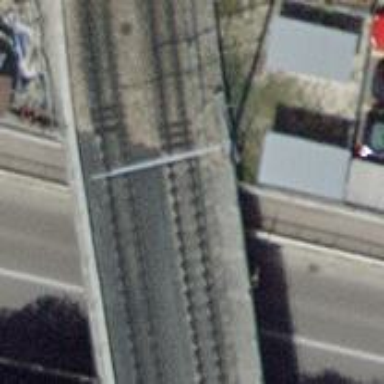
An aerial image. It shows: Tram bridge with electrified contact lines. It has one track passing through.